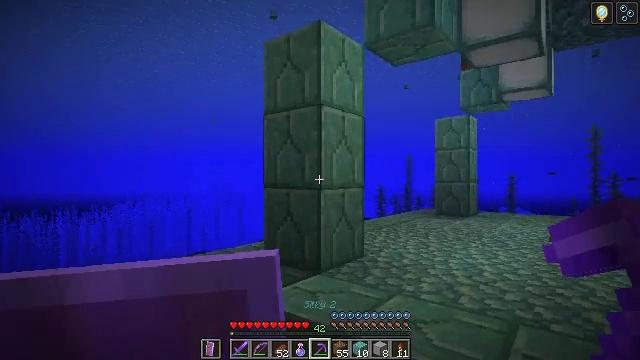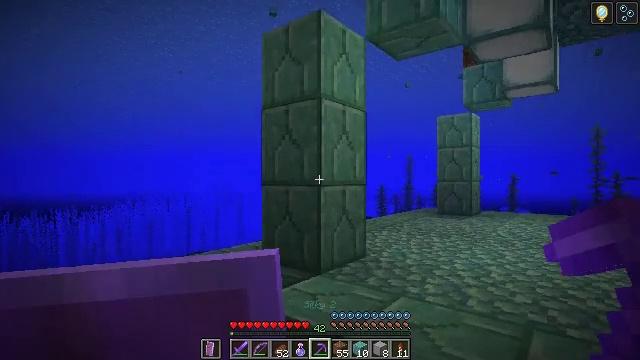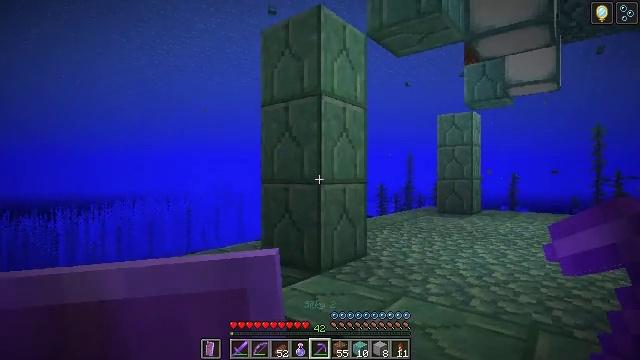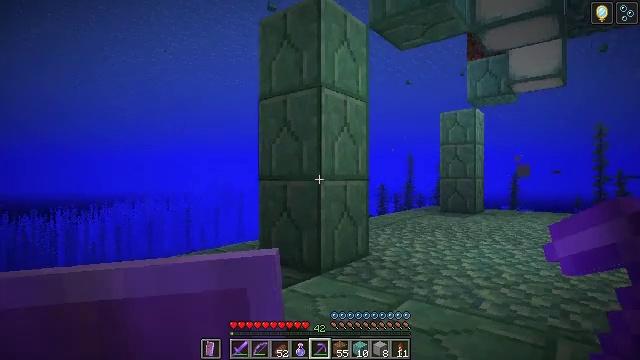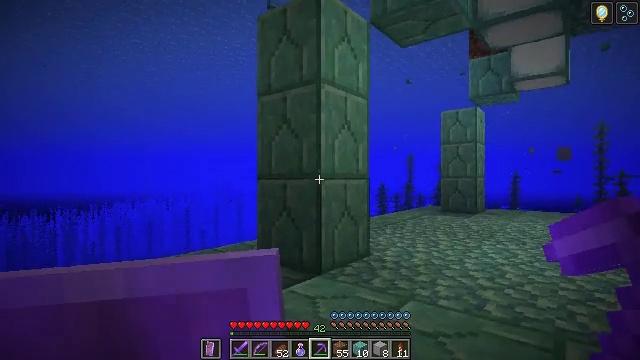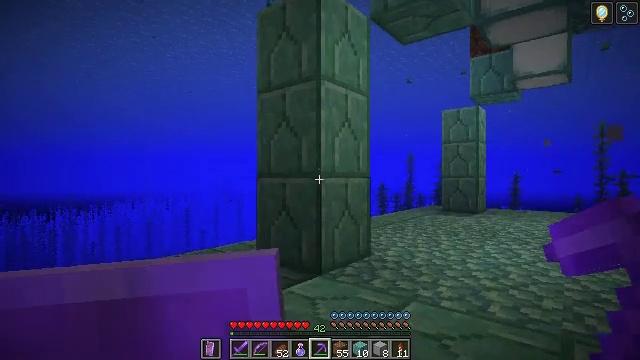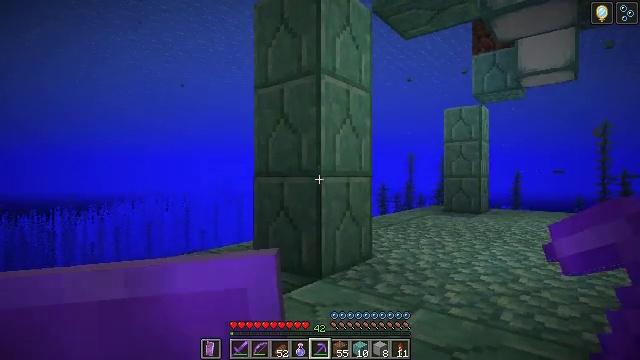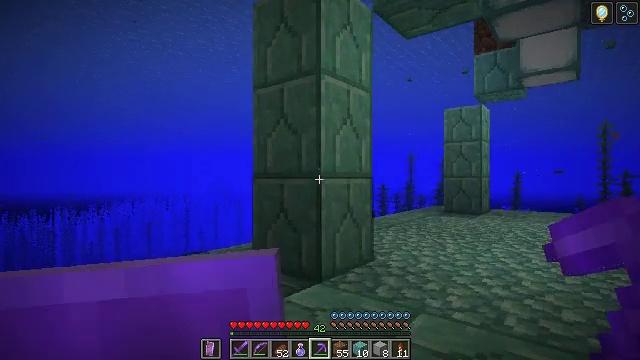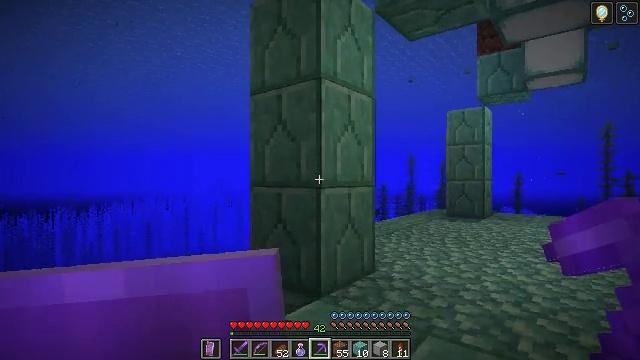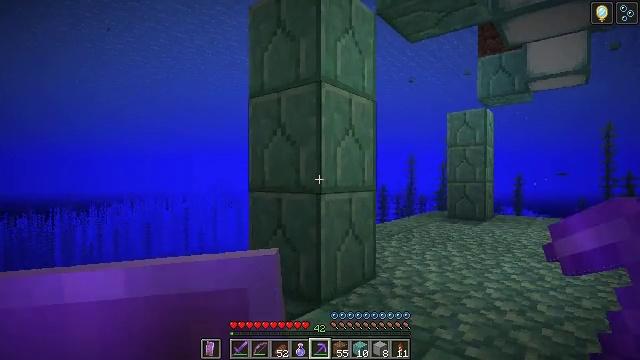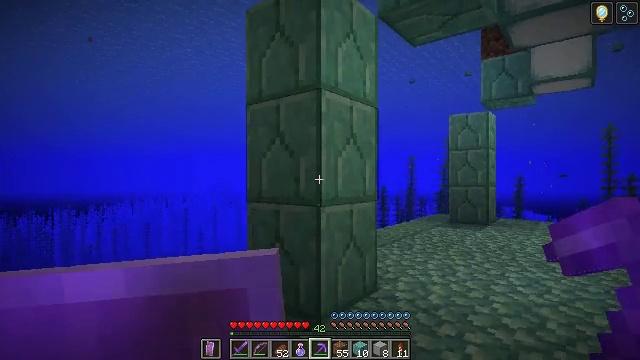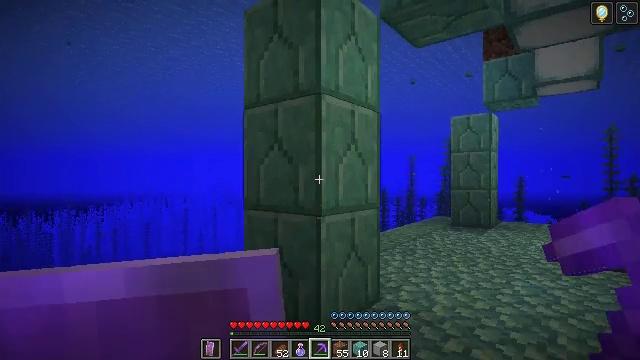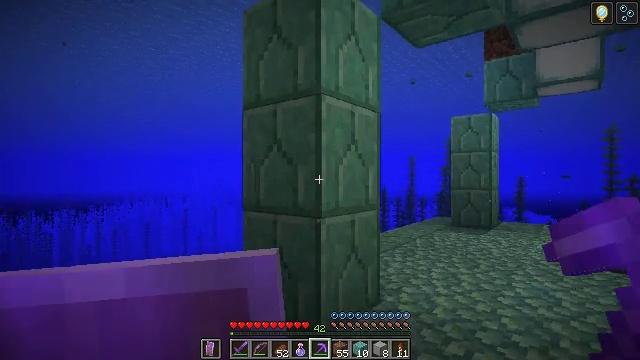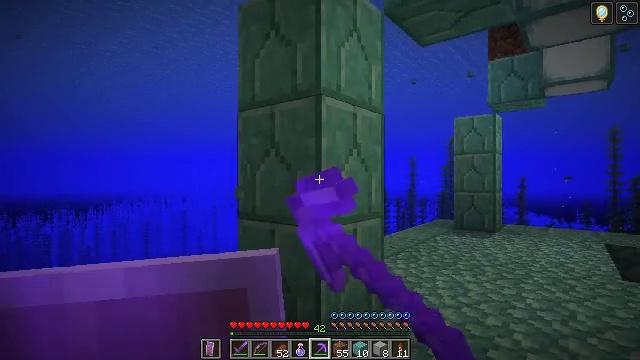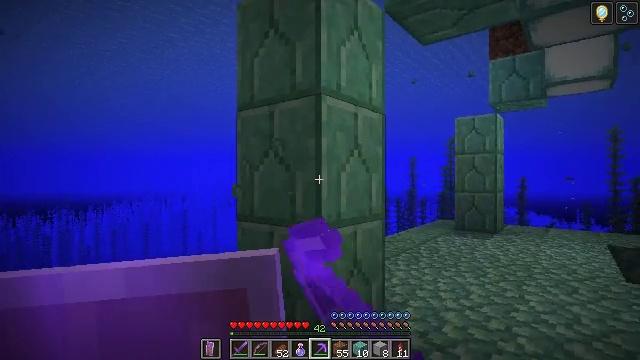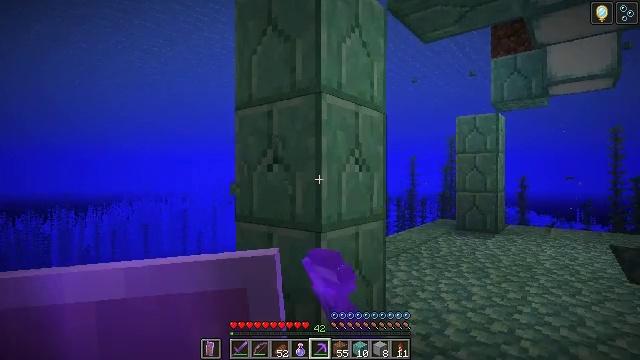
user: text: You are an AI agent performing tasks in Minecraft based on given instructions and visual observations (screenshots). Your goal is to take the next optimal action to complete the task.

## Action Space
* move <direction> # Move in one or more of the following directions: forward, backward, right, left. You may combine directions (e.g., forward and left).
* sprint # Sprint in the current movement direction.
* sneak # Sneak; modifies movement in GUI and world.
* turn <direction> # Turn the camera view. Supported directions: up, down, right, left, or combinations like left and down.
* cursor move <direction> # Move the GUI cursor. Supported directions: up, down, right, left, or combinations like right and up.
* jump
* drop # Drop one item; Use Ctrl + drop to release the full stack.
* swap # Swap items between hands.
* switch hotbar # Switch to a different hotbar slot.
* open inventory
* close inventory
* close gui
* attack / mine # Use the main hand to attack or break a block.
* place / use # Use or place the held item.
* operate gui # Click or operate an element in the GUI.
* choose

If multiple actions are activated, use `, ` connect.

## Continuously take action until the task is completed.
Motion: motion action
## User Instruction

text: Mine prismarine bricks from the ocean monument.
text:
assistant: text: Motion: move forward
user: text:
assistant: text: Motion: move forward
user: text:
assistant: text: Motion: move forward
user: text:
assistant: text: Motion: move forward
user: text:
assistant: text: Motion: move forward
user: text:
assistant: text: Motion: move forward, jump
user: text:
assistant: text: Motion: move forward, jump
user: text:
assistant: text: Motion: move forward, jump
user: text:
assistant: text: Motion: move forward, jump
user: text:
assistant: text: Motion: move forward
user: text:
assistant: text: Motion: move forward
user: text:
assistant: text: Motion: move forward, attack / mine
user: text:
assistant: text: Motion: move forward, attack / mine
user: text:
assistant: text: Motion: attack / mine
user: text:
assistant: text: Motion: attack / mine
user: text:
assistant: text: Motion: attack / mine
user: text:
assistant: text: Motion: attack / mine
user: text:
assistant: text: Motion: attack / mine
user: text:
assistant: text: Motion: attack / mine
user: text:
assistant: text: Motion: attack / mine
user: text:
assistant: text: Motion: attack / mine
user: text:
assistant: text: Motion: move forward, attack / mine
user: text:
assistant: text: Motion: move forward, attack / mine
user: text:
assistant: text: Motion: move forward, attack / mine
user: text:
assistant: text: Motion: move forward, attack / mine
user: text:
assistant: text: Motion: move forward, attack / mine
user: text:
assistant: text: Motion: attack / mine
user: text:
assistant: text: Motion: attack / mine, jump
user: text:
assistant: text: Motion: move forward, attack / mine, jump
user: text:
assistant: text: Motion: move forward, attack / mine, jump